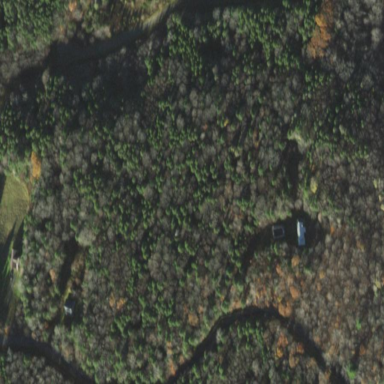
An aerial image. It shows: Evergreen needle-leaved woodland.